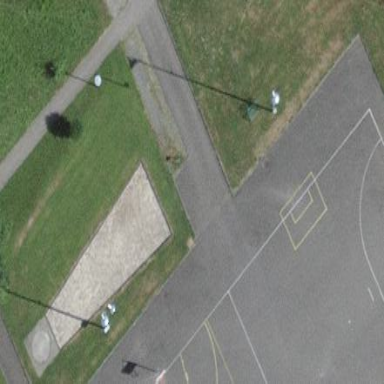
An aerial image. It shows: Park.